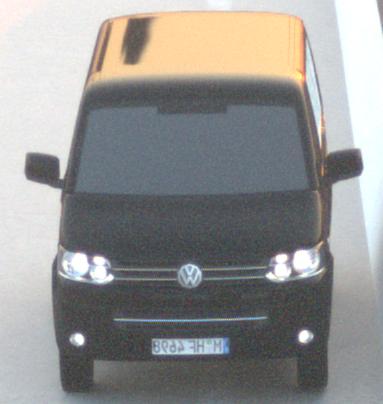
Make: VW Commercial Vehicles (Nutzfahrzeuge)
Model: T5 Multivan 2.0
Detailed model: T5 Multivan
Model produced from: 2009/09
Model produced until: 2013/06
Doors: 4
Color: black
Road condition: dry road
Daytime: sunrise or sunset
Contrast: medium contrast